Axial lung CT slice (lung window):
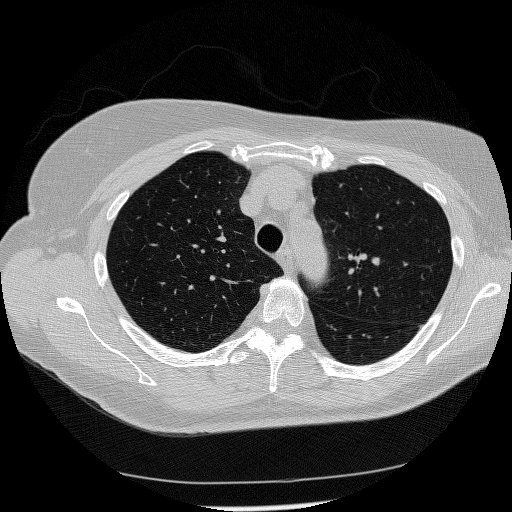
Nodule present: no